Question: I have a DataFrame of Temperature 1000s of rows(Time series data) and 40 columns(40 points in a catchment ). Entries in this DataFrame are zeros and one (1 means active part of catchment and zero means non-active part). I want to place number of intersected values in a separate column(named inter) in the same DataFrame .
I expect the output in this way [attached image]
- value in the first row of inter should be zero as all entries are zero
and no part is active on day first - value in the 2nd row of inter should be 4 as four parts are active
on day 2.- value in the 3rd row of inter should be 3 (number of intersected values
of all above rows including 3rd row)[enter image description here][1].
Green boxes in image show the value for 3rd row- value in 4th row of inter should be number of intersected values of
all above rows (yellow shaded area in the image).- similarly blue boxes show the value for 5th row and red boxes show
the value for sixth row and so on
Note: for every row I will count the intersection of all above rows

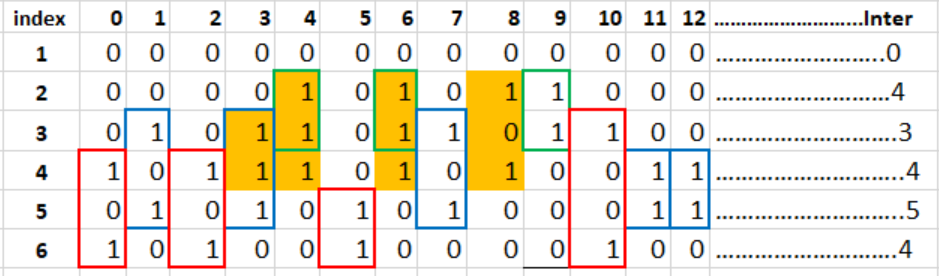
Answer: I deserve a reward for this :)
Here is you answer:
'''
import pandas as pd
import numpy as np
# setup test data
data = {'0': [0, 0, 0, 1, 0], '1': [0, 0, 1, 0, 1], '2': [0, 0, 0, 1, 0], '3': [0, 0, 1, 1, 1], '4': [0, 1, 1, 1, 0]
, '5': [0, 0, 0, 0, 1], '6': [0, 1, 1, 1, 0], '7': [0, 0, 1, 0, 1], '8': [0, 1, 0, 1, 0], '9': [0, 1, 1, 0, 0],
'10': [0, 0, 1, 0, 0], '11': [0, 0, 0, 1, 1], '12': [0, 0, 0, 1, 1]}
data = pd.DataFrame(data=data)
# collect inter data
inter_data = []
for main_index, main_row in data.iterrows():
# select data for calculations
selected_data = data.loc[0:main_index,:]
# handle firs row with 0 values
if not 1 in main_row.values:
inter_data.append(0)
else:
# handle second row
if selected_data.shape[0] == 2:
inter_data.append(selected_data[1:2].values[0].sum())
# handle rest of data
else:
# drop last row from selected data
selected_data = selected_data[:-1]
# sum selected data
summed_data = 0
for index, row in selected_data.iterrows():
summed_data += row.values
# get position of 1
positions = np.where(main_row.values == 1)
# get summed data based on position
positions_data = summed_data[positions[0]]
# sum occurance in data
inter_data.append((positions_data >= 1).sum())
# add inter data to raw data
data['inter'] = pd.DataFrame(inter_data)
'''
Output:
'''
0 1 2 3 4 5 6 7 8 9 10 11 12 inder
0 0 0 0 0 0 0 0 0 0 0 0 0 0 0
1 0 0 0 0 1 0 1 0 1 1 0 0 0 4
2 0 1 0 1 1 0 1 1 0 1 1 0 0 3
3 1 0 1 1 1 0 1 0 1 0 0 1 1 4
4 0 1 0 1 0 1 0 1 0 0 0 1 1 5
'''